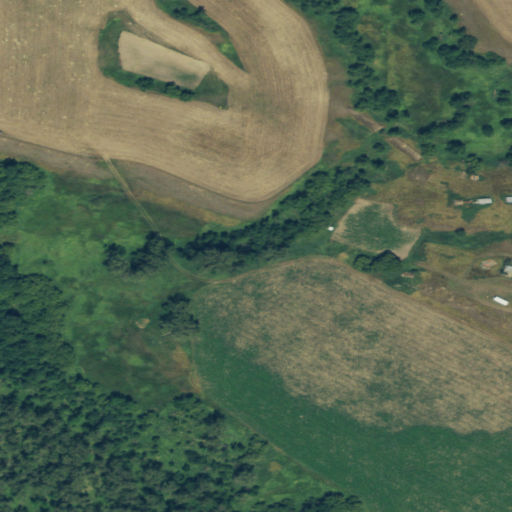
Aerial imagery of valley in North Dakota named Garden Coulee containing grassland, cultivated crops, woody wetlands, herbaceous wetlands, deciduous forest, and open development